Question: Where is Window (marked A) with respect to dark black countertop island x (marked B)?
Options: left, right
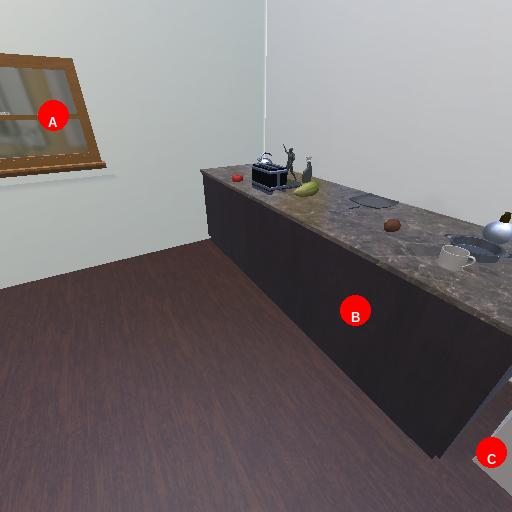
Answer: left